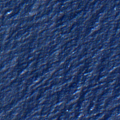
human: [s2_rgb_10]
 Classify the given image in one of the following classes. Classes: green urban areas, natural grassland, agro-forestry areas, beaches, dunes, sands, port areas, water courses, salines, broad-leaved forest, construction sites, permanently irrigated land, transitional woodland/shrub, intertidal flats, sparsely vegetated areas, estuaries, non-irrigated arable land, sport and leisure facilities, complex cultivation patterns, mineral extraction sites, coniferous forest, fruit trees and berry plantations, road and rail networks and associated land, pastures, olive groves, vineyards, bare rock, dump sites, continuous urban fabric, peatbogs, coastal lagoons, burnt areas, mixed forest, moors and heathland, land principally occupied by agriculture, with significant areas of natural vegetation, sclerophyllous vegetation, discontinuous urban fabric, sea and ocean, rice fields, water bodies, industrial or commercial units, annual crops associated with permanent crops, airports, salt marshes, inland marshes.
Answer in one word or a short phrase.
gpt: sea and ocean